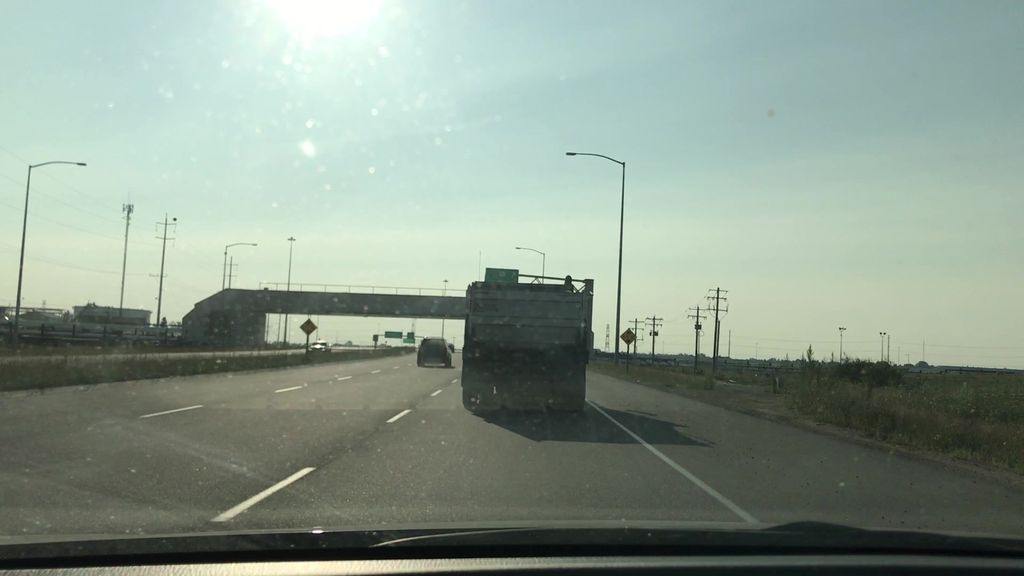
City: edmonton